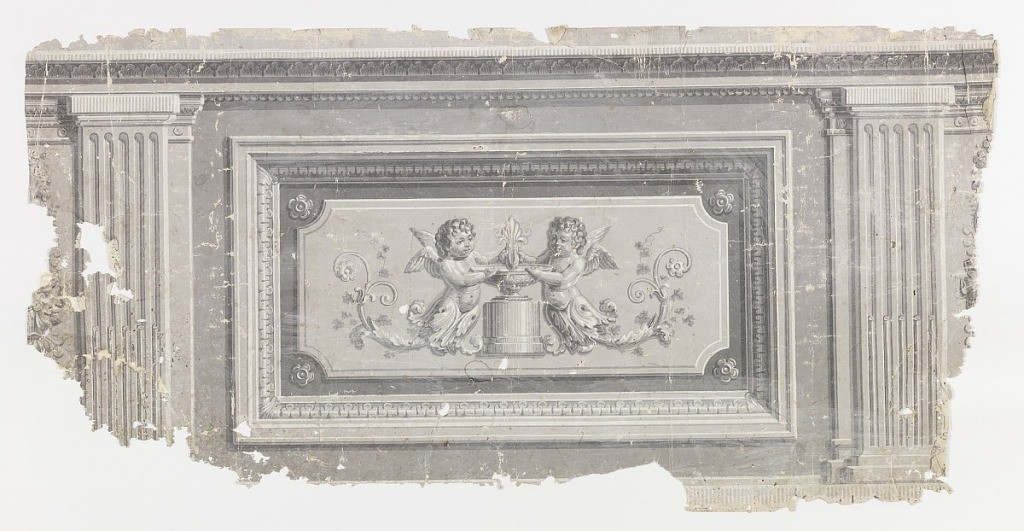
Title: Dado
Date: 1800–1850
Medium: Block printed on handmade paper
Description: Set between two pilasters, inset panel with two putti on either side of central pedestal with urn. Printed in grisaille.

H# 642